Aerial crown-view tile of a tropical tree (Barro Colorado Island, Panama), acquired 20250317:
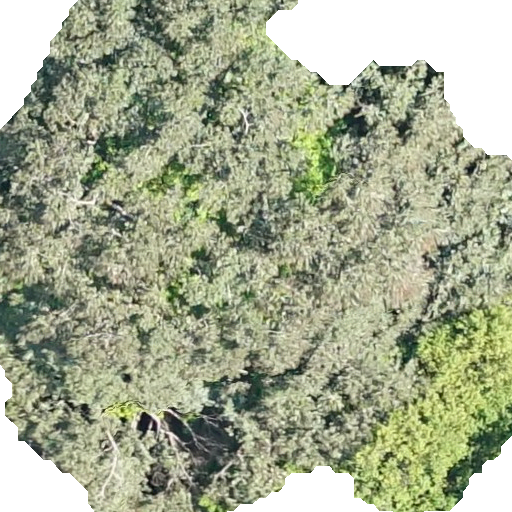
Species: Luehea seemannii
GBIF accepted scientific name: Luehea seemannii
Crown area: 379.408 m²